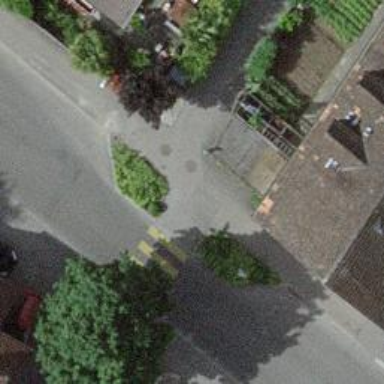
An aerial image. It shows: Marked road crossing with choker for traffic calming.